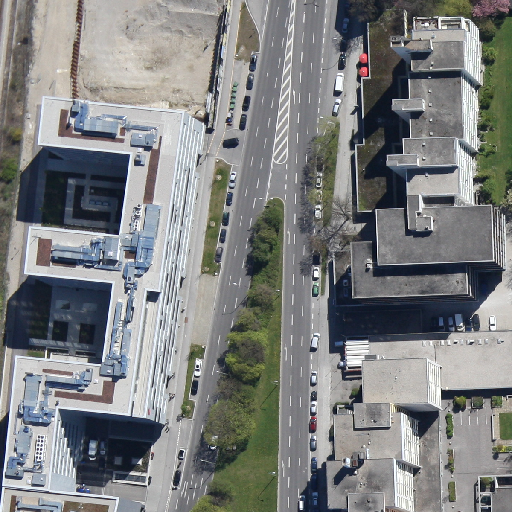
Referring expression: paved road along with tree